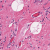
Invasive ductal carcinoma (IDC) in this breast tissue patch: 0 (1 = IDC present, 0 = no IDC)